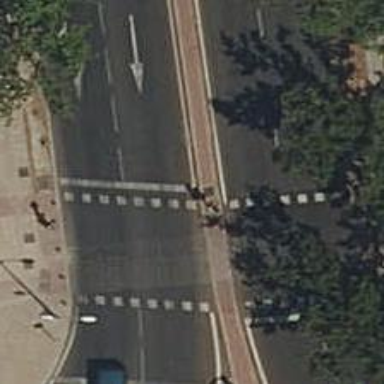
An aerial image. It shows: Kerb barrier.